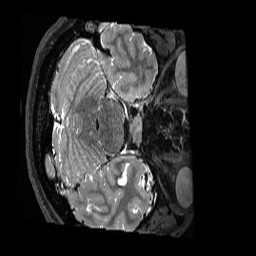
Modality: T2w
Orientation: axial
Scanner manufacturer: siemens
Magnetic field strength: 3 T
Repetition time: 3.2 s
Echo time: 0.563 s